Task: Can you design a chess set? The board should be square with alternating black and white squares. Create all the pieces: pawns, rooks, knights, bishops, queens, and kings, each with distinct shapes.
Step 3772:
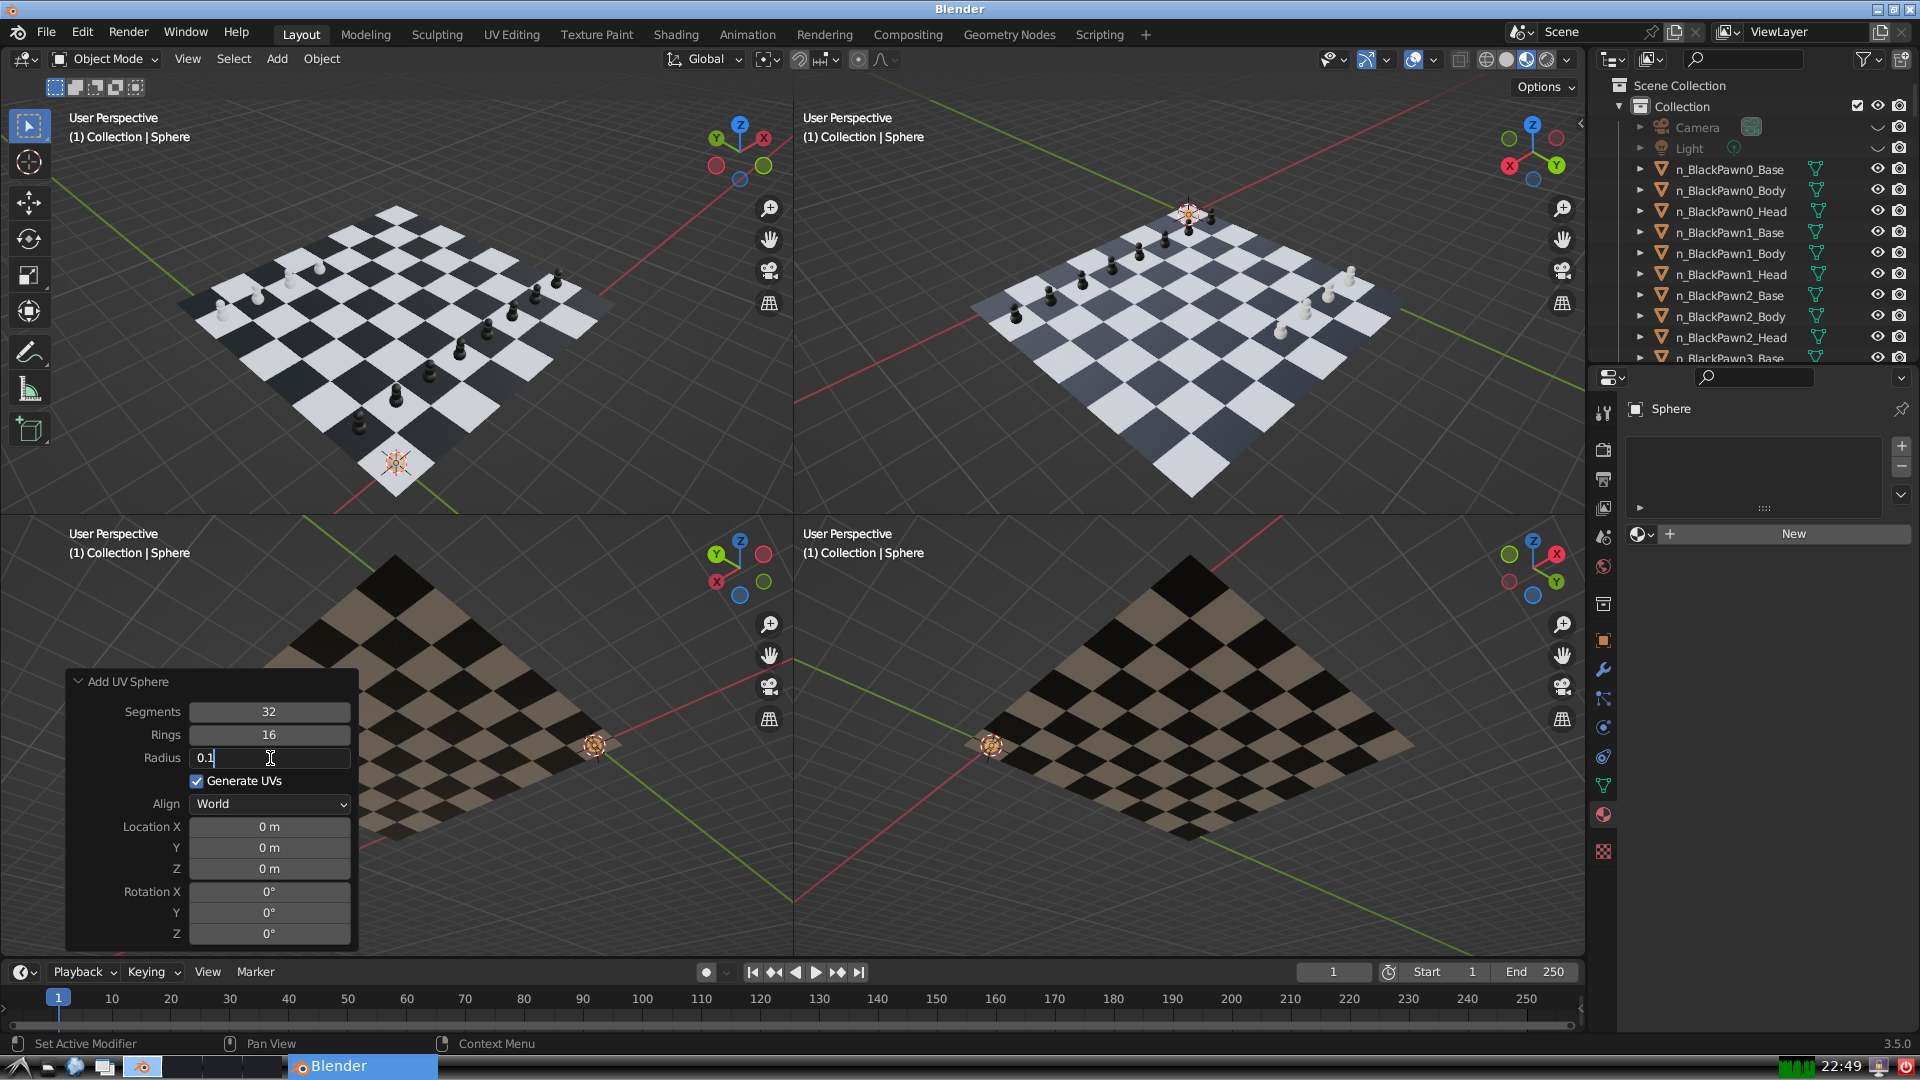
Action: {"key_press": ['Return']}